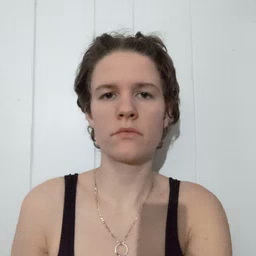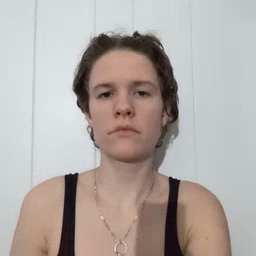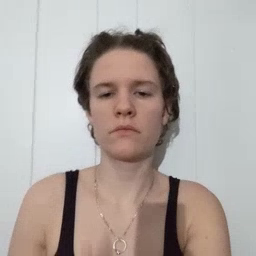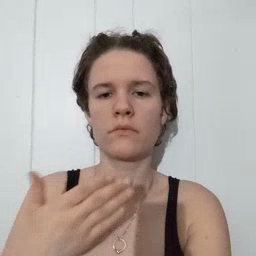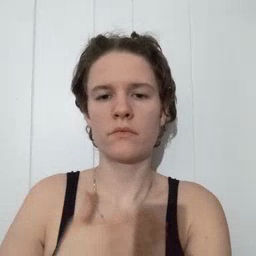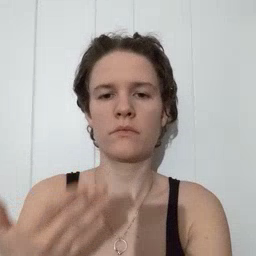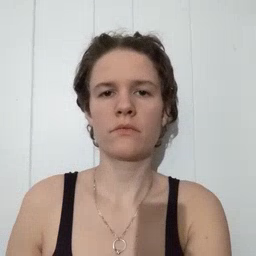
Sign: happy